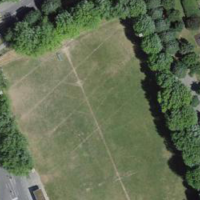
EUNIS habitat code: 53
Species observed at this site:
Tanacetum parthenium